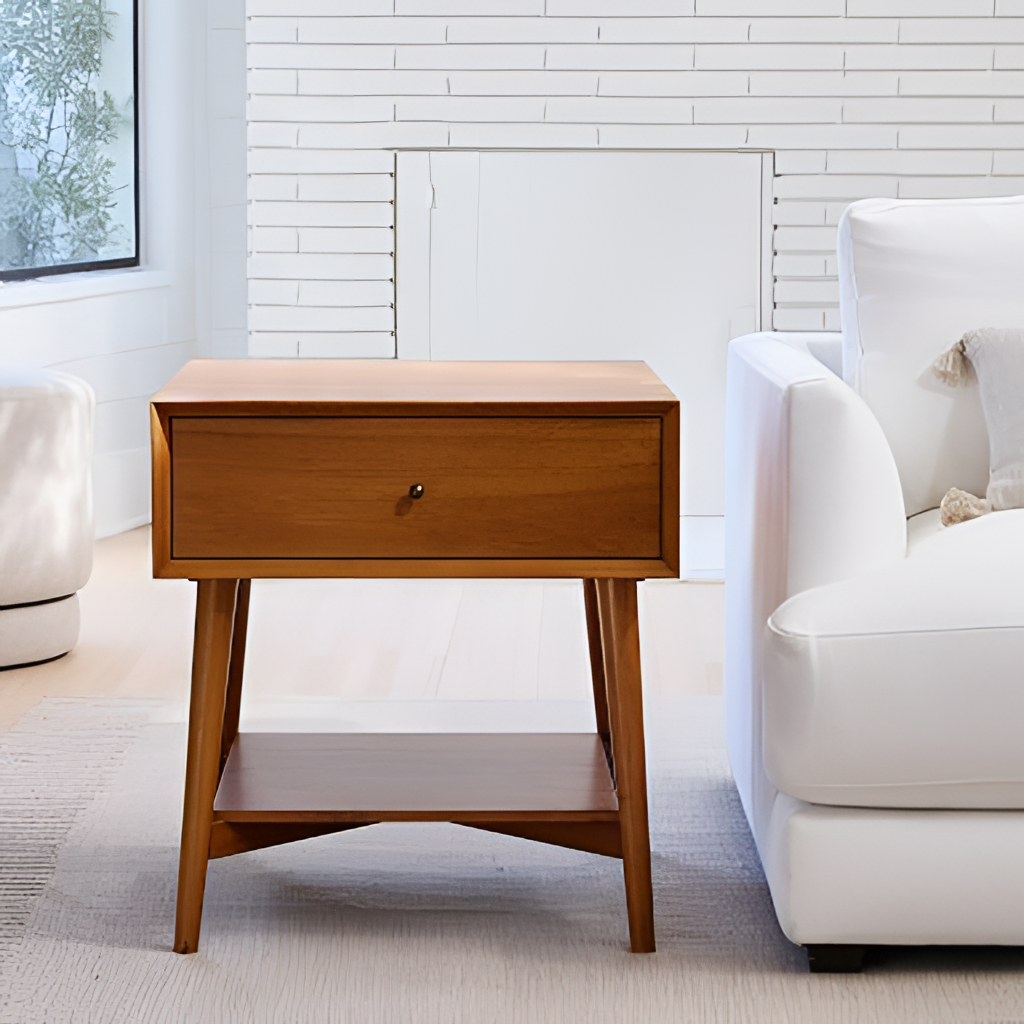
living room, brown wood side table, wood flooring, with plank pattern, paint wallpaper, with horizontal striped pattern, minimalist